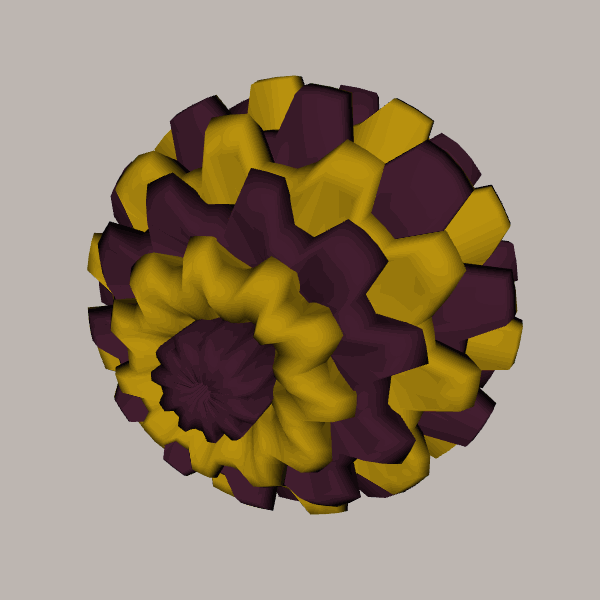
Background: light